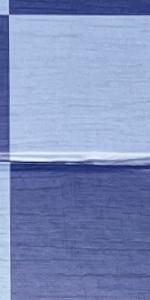
Label: Empty